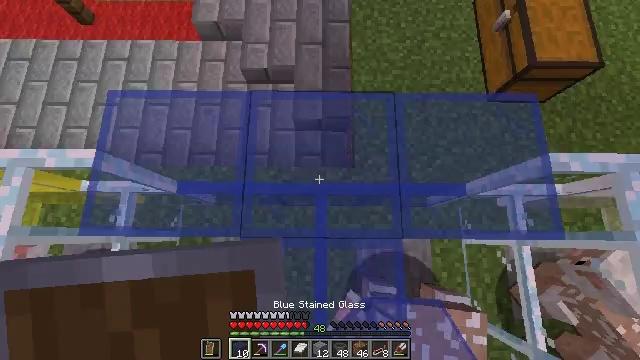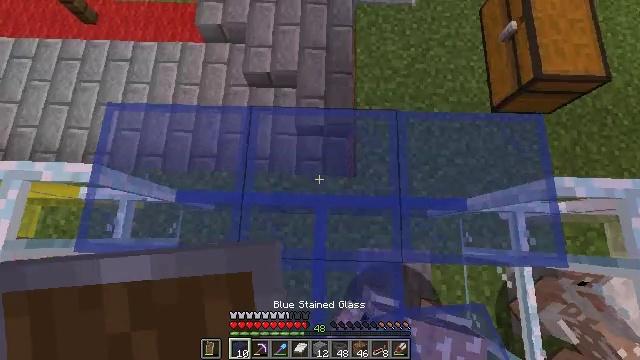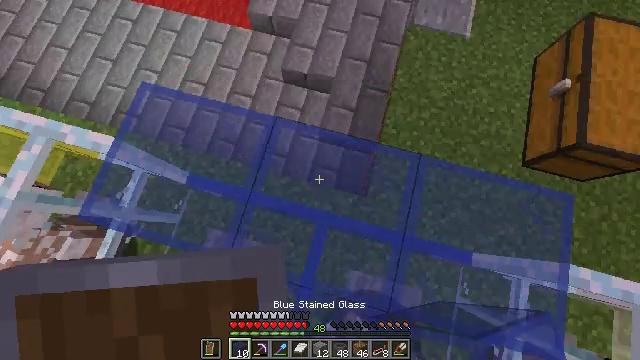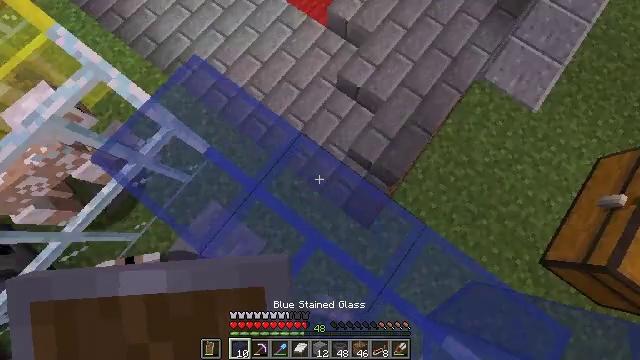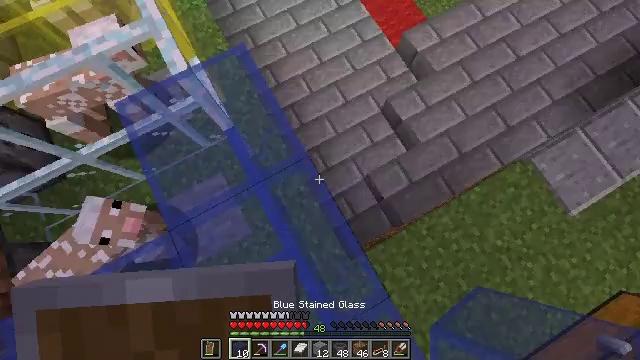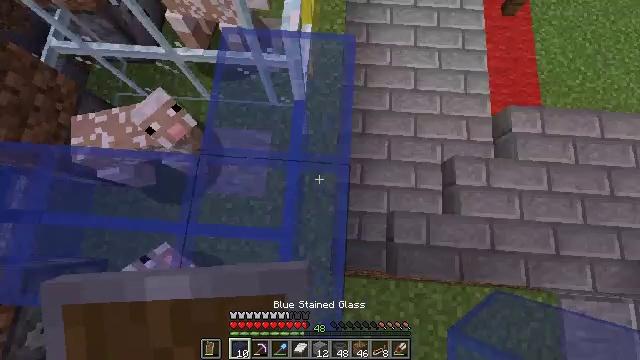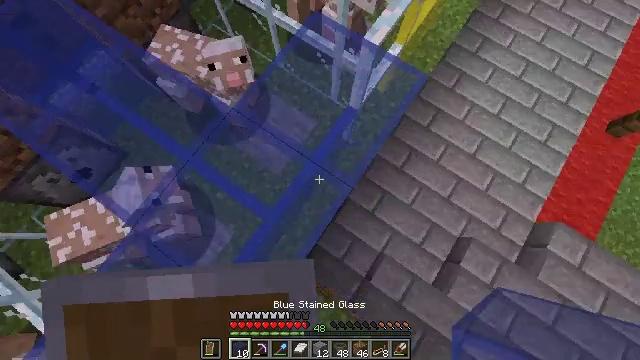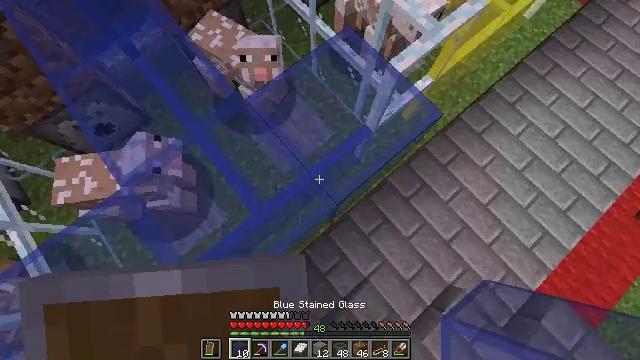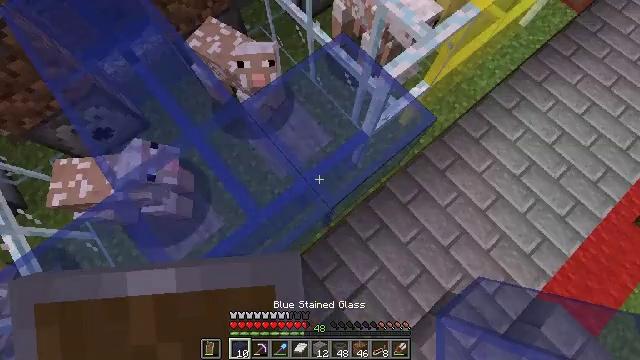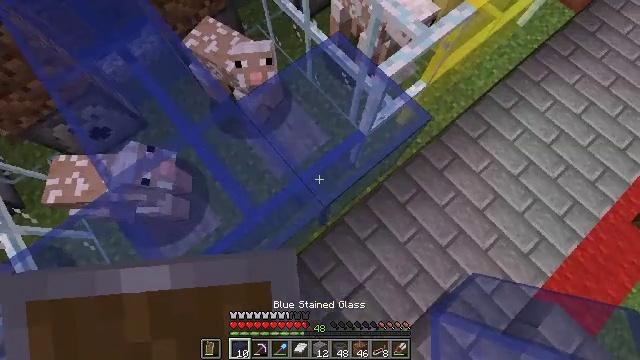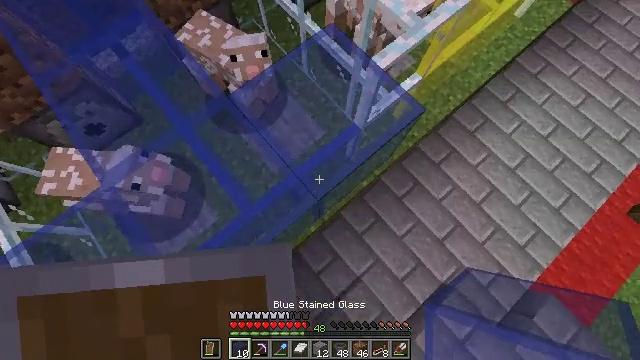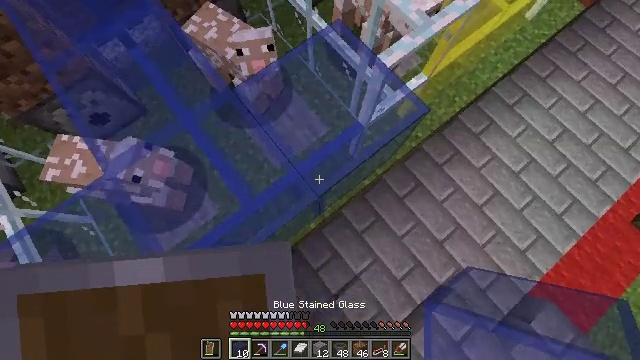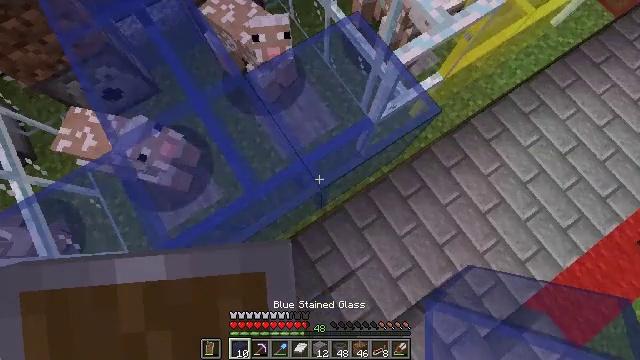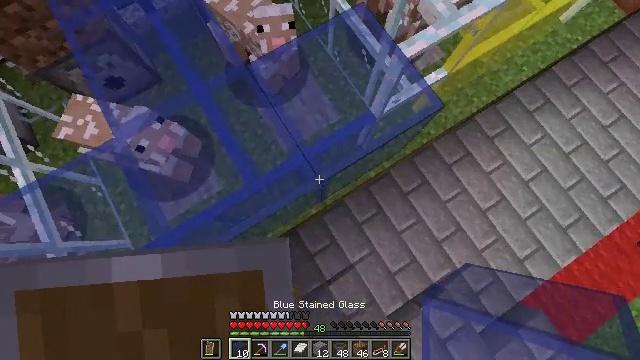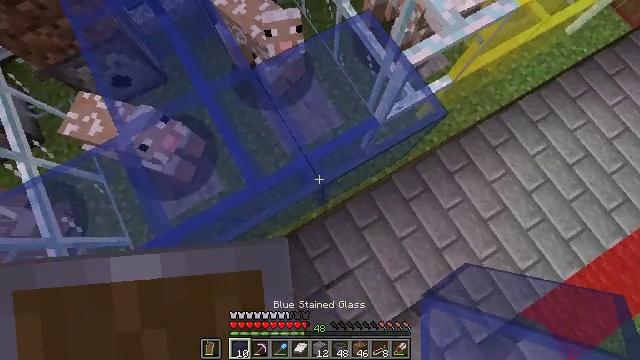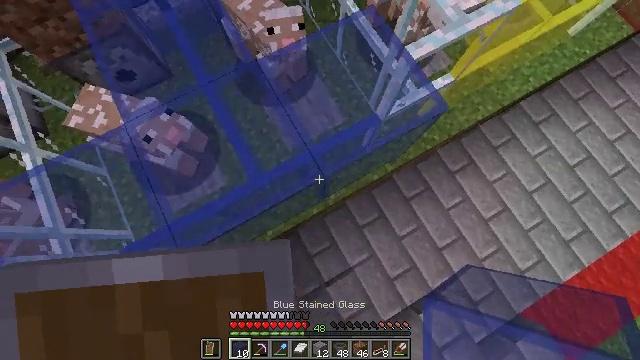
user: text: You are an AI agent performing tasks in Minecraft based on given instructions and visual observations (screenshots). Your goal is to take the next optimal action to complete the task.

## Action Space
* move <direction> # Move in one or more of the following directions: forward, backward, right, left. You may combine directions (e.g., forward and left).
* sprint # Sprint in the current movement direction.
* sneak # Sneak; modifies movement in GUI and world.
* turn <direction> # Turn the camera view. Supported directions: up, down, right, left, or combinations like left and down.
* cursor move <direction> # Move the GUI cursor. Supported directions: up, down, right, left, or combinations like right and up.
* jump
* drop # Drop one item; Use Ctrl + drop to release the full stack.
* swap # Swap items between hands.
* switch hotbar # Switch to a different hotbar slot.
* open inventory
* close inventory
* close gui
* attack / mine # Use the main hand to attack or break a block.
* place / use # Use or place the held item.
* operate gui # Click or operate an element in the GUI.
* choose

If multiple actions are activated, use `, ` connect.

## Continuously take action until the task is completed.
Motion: motion action
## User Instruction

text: Use a tool to collect the blue stained glass pane.
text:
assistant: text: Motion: move forward, turn left
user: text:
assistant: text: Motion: move forward and move right, turn left
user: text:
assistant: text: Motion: move forward and move right, turn left
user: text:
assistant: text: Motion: move forward and move right, turn left
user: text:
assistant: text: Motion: move forward and move right, turn left
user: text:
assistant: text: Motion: move forward and move right, turn left
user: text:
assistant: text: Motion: turn left and up
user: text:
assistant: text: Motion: turn up
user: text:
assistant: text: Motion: no_op
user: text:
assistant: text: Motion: turn down
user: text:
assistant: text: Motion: turn left
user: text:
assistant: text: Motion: turn left and down
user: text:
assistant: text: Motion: turn left and down
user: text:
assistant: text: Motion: turn left
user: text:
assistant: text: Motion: move back
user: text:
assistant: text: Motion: move back, turn left
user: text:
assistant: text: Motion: move back, turn left and up
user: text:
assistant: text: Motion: turn left and up
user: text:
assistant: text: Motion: turn up
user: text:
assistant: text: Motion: turn left and up
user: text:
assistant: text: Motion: turn left and up
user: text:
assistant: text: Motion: turn left and up
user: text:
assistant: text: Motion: turn left and up
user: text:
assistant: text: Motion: turn up
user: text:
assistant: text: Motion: no_op
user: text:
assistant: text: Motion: no_op
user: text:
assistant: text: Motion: no_op
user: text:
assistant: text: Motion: no_op
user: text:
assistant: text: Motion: no_op
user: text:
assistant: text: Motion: no_op